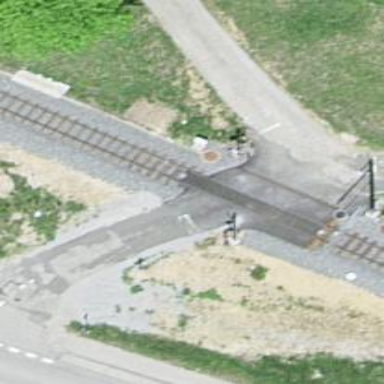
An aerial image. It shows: Level crossing along the railway.